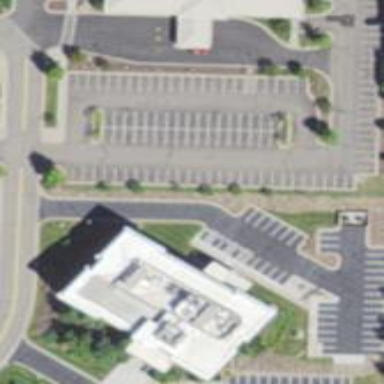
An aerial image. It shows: Building.